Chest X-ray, AP view. Patient: 80 years old, sex M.
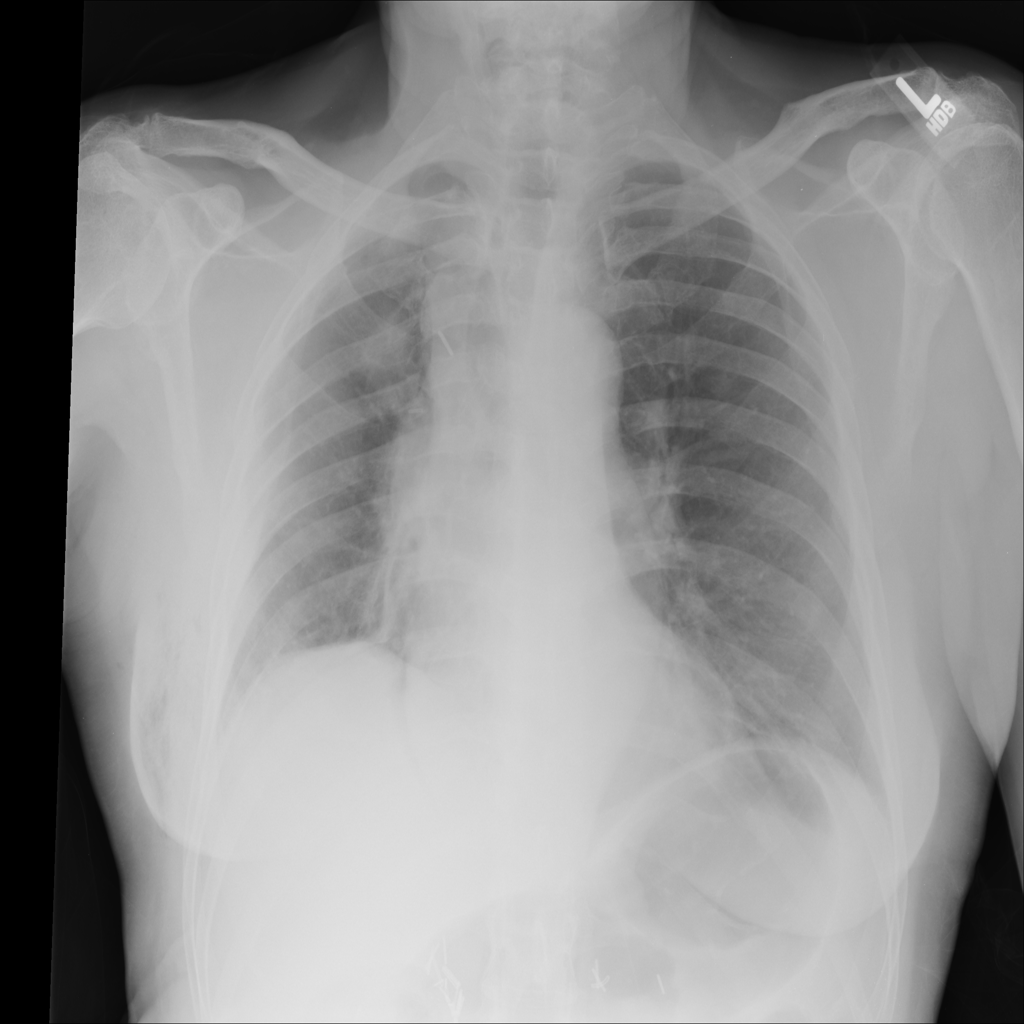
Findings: Emphysema, Pneumothorax